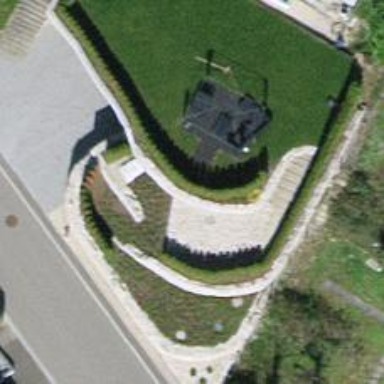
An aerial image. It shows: Hedge acting as barrier.